Question: I'm a new learner of ios programming. I have tried to search with another example and more questions at stackoverflow but it's not my goal. I want to set an image of dot at index 0 of UIPageControl as similar as iPhone search homescreen. Have any way to do it ? Please explain me with some code or another useful link.
Thanks in advance

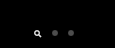
Answer: Try this link:-
Answer with GrayPageControl:-
<URL>
It is really good and reliable.I also have used this code.
You might have to do some more customization as
'''
-(void) updateDots
{
for (int i = 0; i < [self.subviews count]; i++)
{
UIImageView* dot = [self.subviews objectAtIndex:i];
if (i == self.currentPage) {
if(i==0) {
dot.image = [UIImage imageNamed:@"activesearch.png"];
} else {
dot.image = activeImage;
}
} else {
if(i==0) {
dot.image = [UIImage imageNamed:@"inactivesearch.png"];
} else {
dot.image = inactiveImage;
}
}
}
}
'''